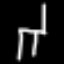
Label: chair